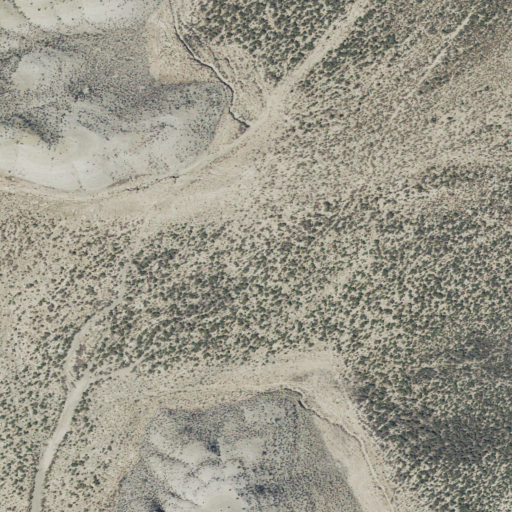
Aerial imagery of valley in Utah named Green Draw containing shrub and barren land